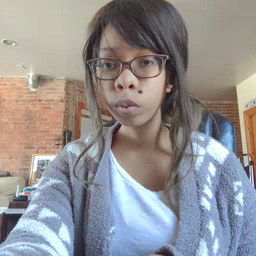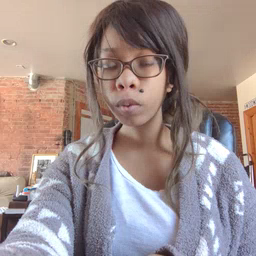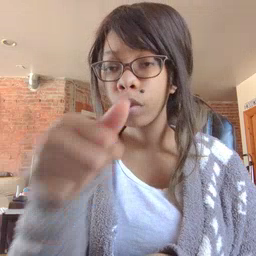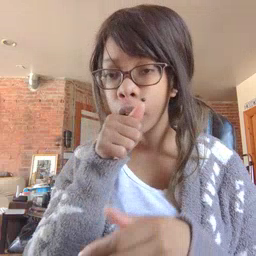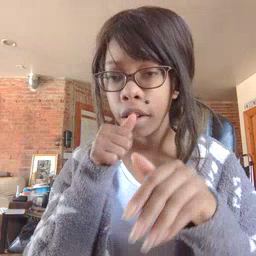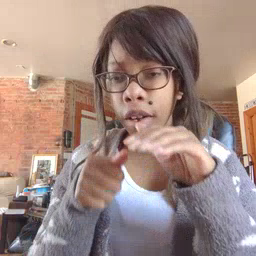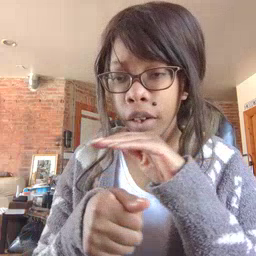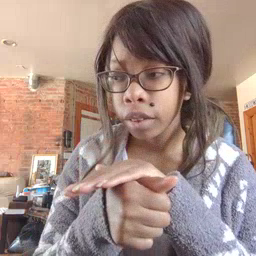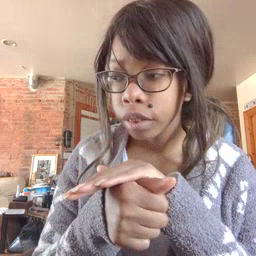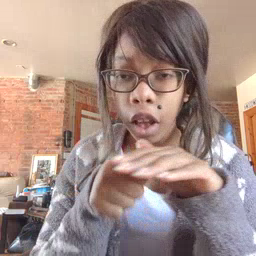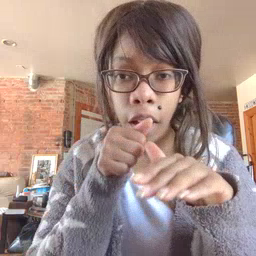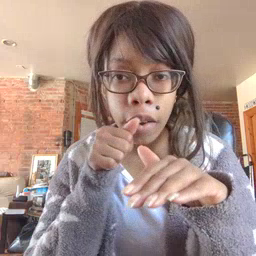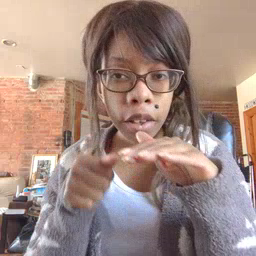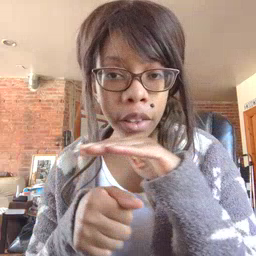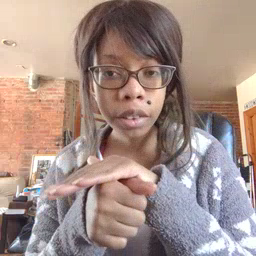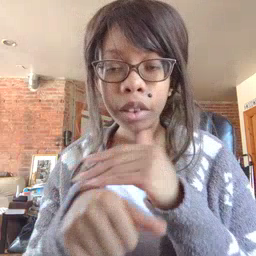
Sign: hide